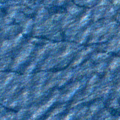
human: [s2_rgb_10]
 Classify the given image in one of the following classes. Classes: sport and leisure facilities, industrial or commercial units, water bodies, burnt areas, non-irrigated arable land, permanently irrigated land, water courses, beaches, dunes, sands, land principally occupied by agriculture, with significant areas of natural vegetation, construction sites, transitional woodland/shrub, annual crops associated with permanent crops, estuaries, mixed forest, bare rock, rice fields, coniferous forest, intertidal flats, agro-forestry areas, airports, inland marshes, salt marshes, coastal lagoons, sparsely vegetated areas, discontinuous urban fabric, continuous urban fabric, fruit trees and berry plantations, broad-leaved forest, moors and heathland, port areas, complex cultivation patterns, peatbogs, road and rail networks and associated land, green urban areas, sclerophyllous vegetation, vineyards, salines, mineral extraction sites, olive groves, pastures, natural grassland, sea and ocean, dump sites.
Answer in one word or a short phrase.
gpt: sea and ocean